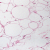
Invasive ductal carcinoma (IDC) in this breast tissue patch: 0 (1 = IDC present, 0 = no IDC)